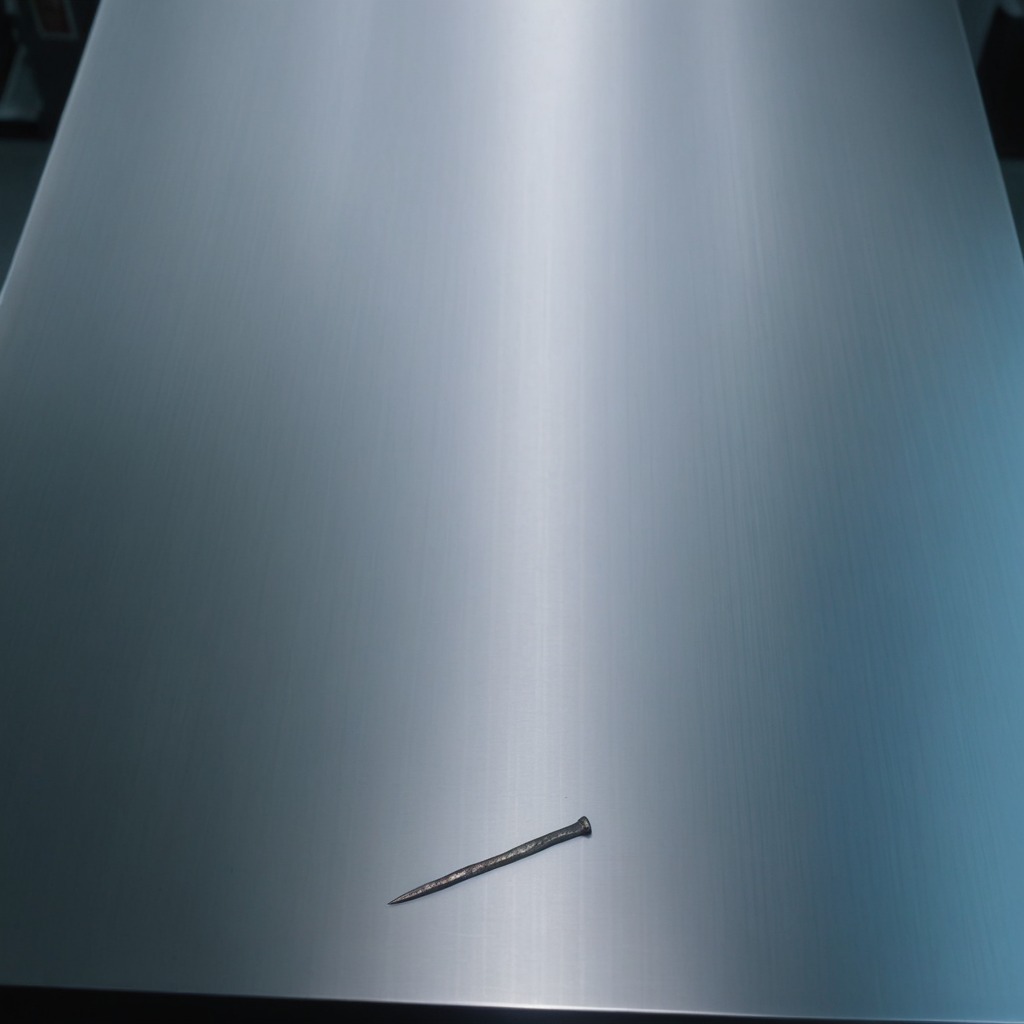
A nail is lying on a metal table in a machine shop under fluorescent lights.